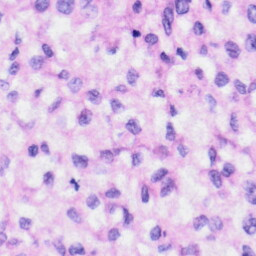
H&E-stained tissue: Liver